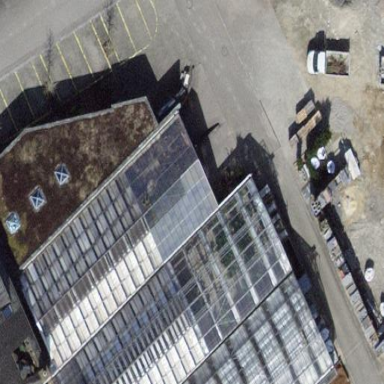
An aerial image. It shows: Greenhouse building.